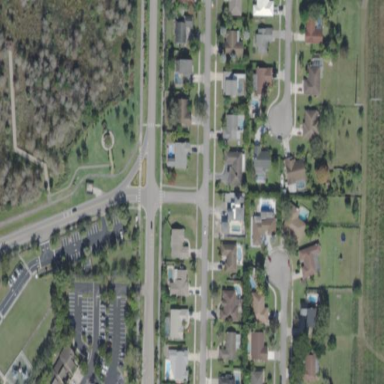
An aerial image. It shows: Neighborhood.